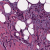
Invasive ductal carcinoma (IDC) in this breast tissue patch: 1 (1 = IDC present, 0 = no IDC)